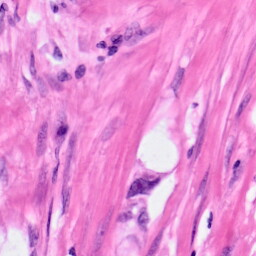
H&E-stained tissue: Pancreatic